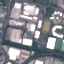
Label: Industrial